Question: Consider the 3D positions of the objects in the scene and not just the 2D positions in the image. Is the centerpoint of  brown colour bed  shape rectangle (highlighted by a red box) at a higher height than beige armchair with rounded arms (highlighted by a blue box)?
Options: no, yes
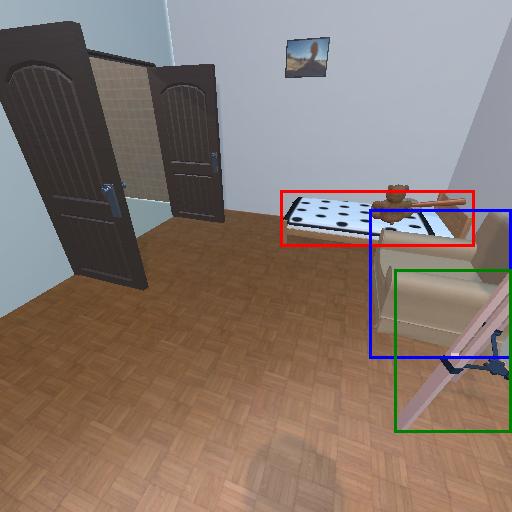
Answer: no